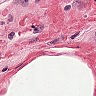
Metastatic tissue present: no